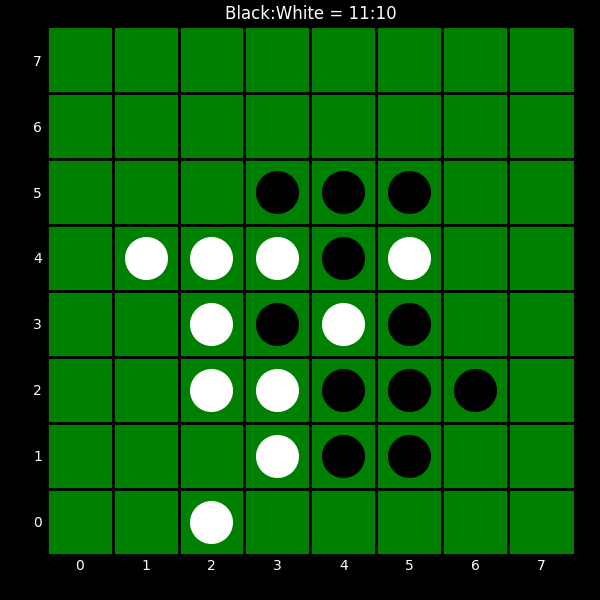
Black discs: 11
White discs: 10